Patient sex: F
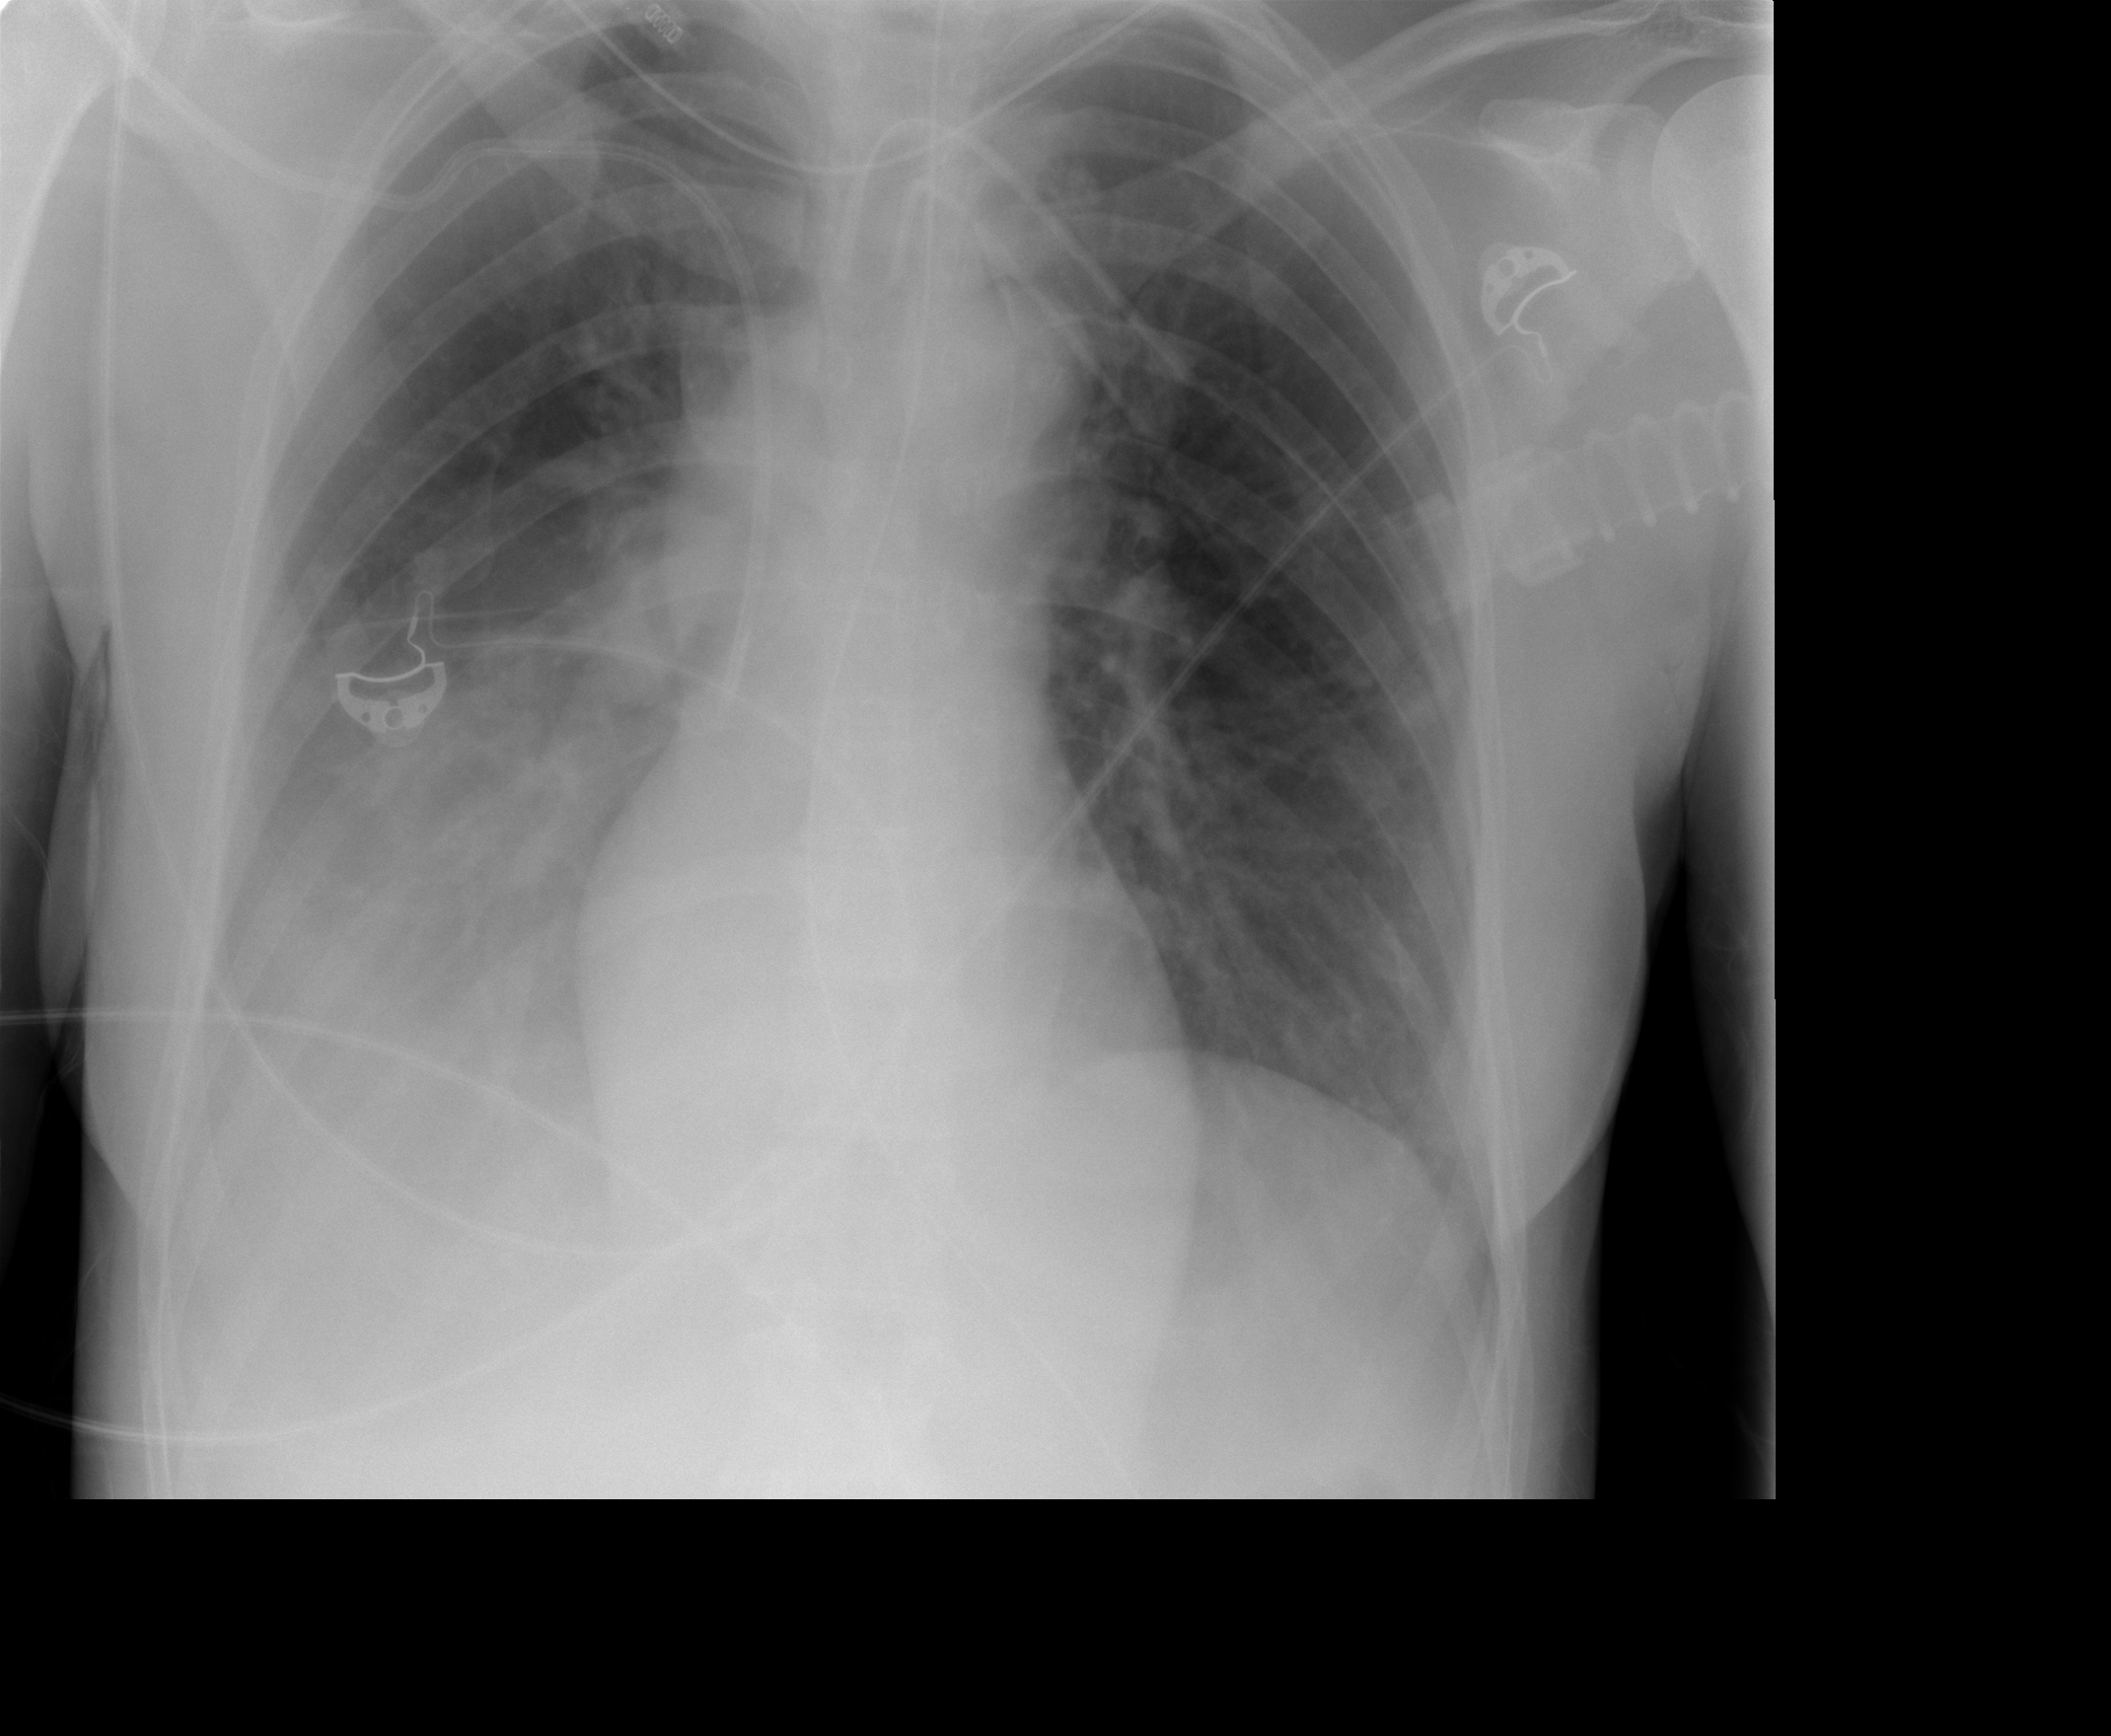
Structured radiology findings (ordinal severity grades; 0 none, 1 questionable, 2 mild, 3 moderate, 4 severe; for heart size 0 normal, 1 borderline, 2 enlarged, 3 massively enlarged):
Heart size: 0
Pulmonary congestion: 0
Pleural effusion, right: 3
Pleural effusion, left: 0
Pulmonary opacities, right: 1
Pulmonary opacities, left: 0
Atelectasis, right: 3
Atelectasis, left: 0